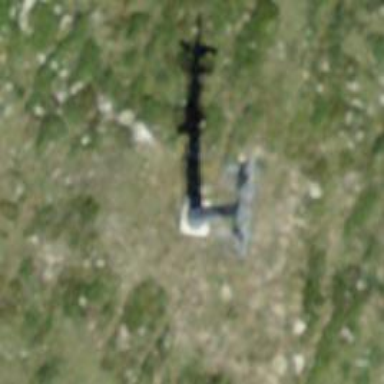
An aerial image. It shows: Pylon used for aerialway.